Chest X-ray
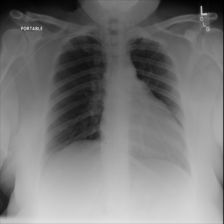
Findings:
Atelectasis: negative
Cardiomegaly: negative
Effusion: negative
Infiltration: negative
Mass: negative
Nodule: negative
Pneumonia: negative
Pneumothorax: negative
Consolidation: negative
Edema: negative
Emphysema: negative
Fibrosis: negative
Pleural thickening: negative
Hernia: negative